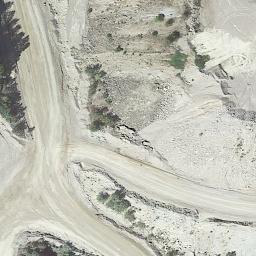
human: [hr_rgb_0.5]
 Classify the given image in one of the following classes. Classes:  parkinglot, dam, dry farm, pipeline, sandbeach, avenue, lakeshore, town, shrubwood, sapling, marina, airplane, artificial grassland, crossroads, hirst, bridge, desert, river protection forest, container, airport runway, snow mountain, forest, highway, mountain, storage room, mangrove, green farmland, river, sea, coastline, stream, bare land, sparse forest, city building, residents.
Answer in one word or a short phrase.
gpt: bare land